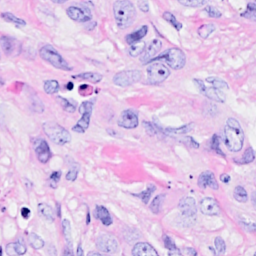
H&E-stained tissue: Breast